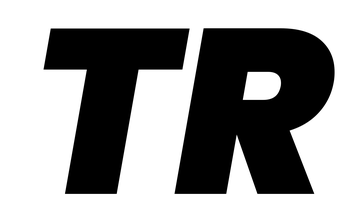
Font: Poppins-BlackItalic